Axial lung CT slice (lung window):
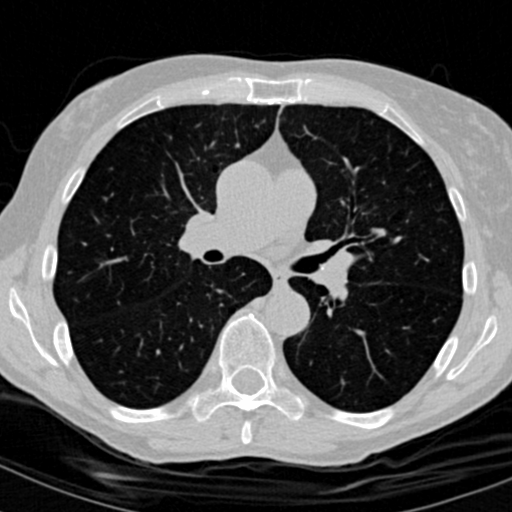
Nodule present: no